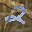
Label: 2